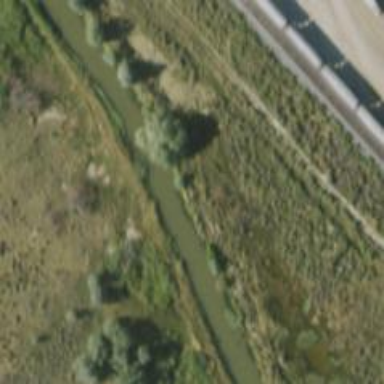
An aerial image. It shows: Canal.